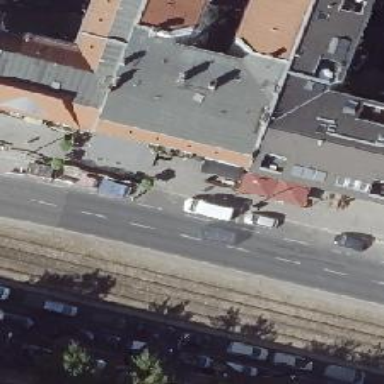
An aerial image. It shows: Bar.